Question: I have 3 'columns' in a 'row'. The first and second are wider, and the third is narrower and needs to include only a buy button and the price. This is how it looks at this point:

I need to align the right most 'column' to the middle of the others. tried a bunch of combinations suggested around here but none seem to work. Here's my 'css class':
'''
.vertical-align {
flex-direction: row;
display: inline-block;
vertical-align: middle;
float: none;
}
'''
EDIT: I'm adding the entire 'row':
'''
<div class="row bottom-buffer15 searchresultbg">
<!-- product image column -->
<div class="col-xs-12 col-sm-3 col-md-3" style="border:1px solid red">
<a href='#{product.itemUrl}' target="_blank"><img src='#{product.thumbnailUrl}' /></a> <br/>
</div>
<!-- product details column -->
<div class="col-xs-12 col-sm-6 col-md-6" style="border:1px solid red">
<a href='#{product.itemUrl}' target="_blank">#{searchResults.getTruncatedTitle(product)}</a> <br/><br/>
<h:panelGroup rendered="#{searchResults.isEbay(product)}">
Sale Type: #{product.saleType} <br/>
Bids: #{product.numberOfBids} <br/>
Time: #{product.timeLeft} <br/>
</h:panelGroup>
<!-- site logo -->
<h:panelGroup rendered="#{searchResults.isEbay(product)}">
<h:graphicImage library="images" name="ebaylogo.jpg" width="40" />
</h:panelGroup>
<h:panelGroup rendered="#{searchResults.isAmazon(product)}">
<h:graphicImage library="images" name="amazonlogo.jpg" width="40" /> &nbsp;
</h:panelGroup>
<h:panelGroup rendered="#{searchResults.isEtsy(product)}">
<h:graphicImage library="images" name="etsylogo.jpg" width="30" /> &nbsp;
</h:panelGroup>
</div>
<div class="col-xs-12 col-sm-3 col-md-3 vertical-align" style="border:1px solid red;">
<a href='#{product.itemUrl}' target="_blank">
<h:graphicImage name="images/buybutton.jpg" class="img-responsive" style="display: inline-block; margin-left:0px; margin-bottom:-0px;"/>
</a>
<br/> #{product.currentPrice}
</div>
</div>
'''
What am I doing wrong?
EDIT2: 'JFiddle' linke: <URL>
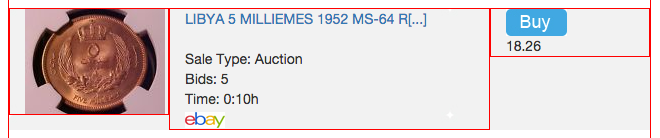
Answer: Add a margin to your third column because you have a fixed height. This solution will work.
'''
.vertical-align {
margin-top: 1.5em;
}
'''